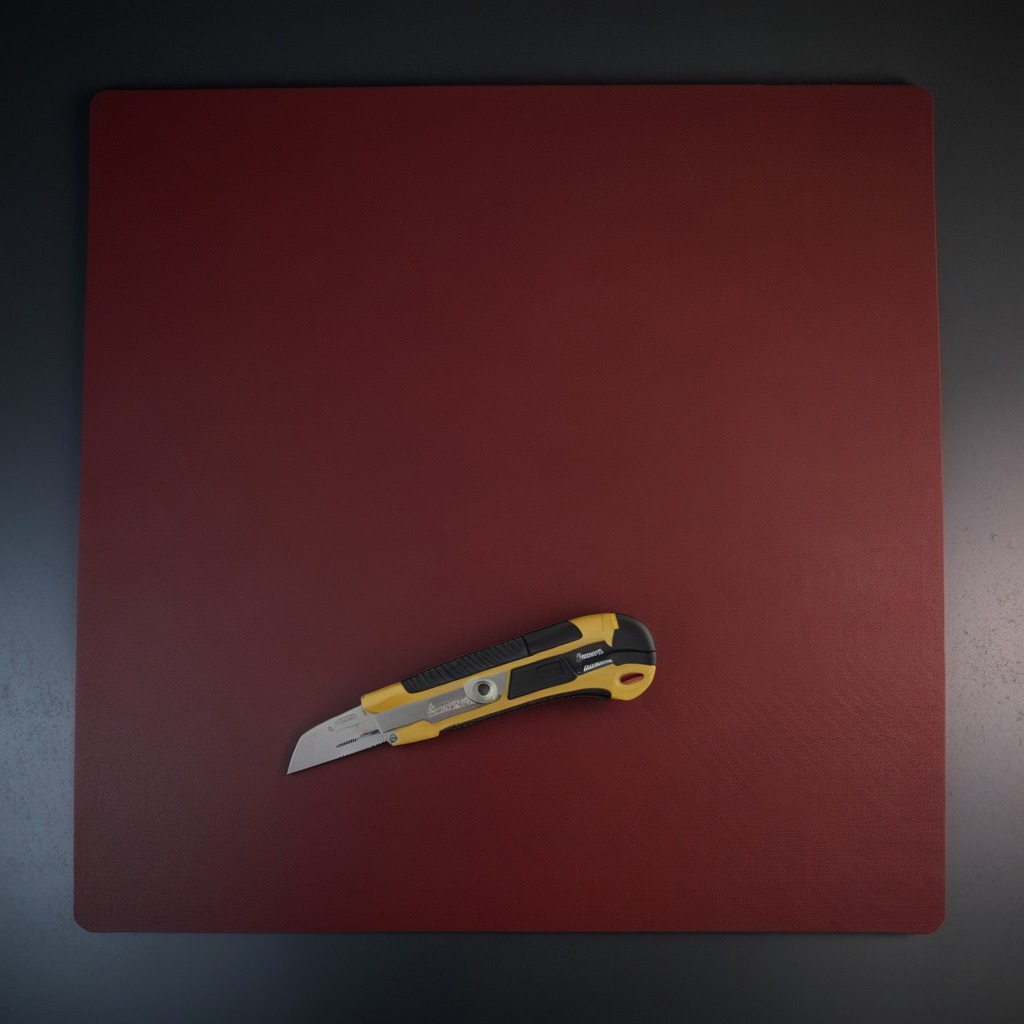
A utility knife is lying on a clean granite tabletop covered with a red rubber mat inside a workshop at night dim ambient light soft shadows worn but beneath the mat